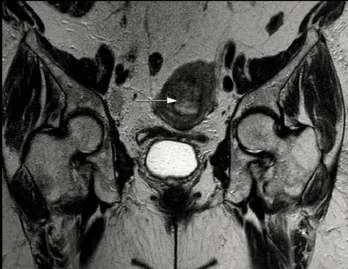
MR imaging of a 79-year-old woman with mullerian adenosarcoma of the uterus. Coronal T2.
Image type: radiology (mri)